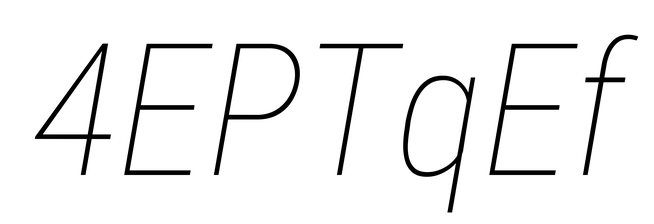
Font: Roboto-Italic_Condensed_Thin_Italic